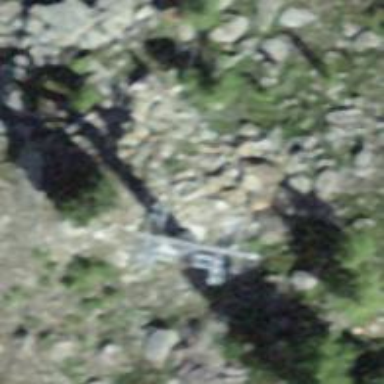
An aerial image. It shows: Chair lift.